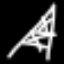
Label: The Eiffel Tower